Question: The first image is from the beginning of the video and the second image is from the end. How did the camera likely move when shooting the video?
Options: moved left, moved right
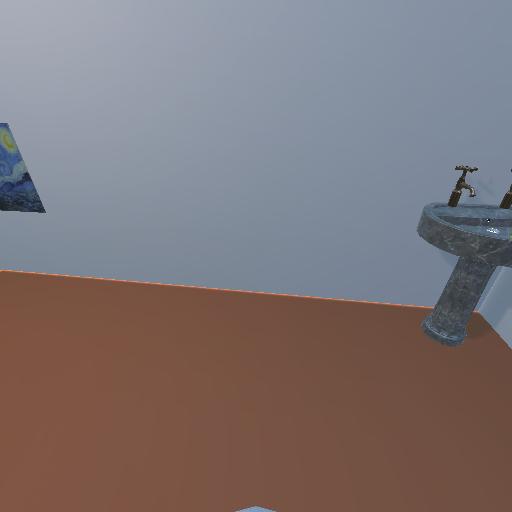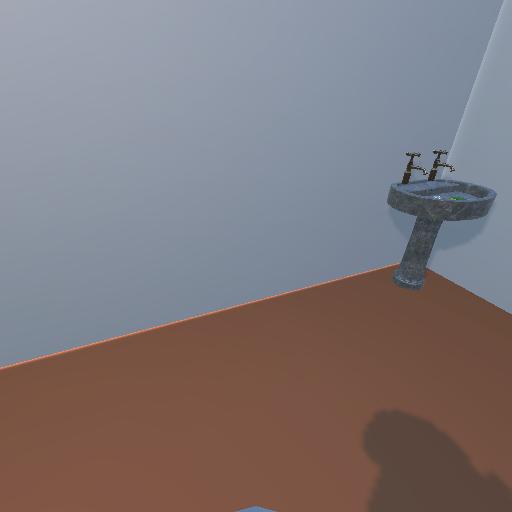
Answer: moved left